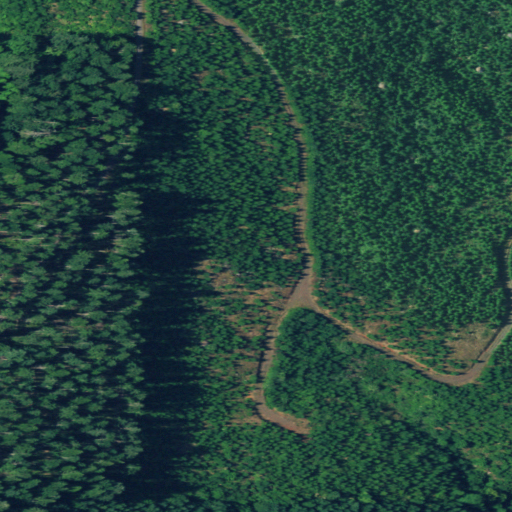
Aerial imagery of ridge(s) in Oregon named Long Ridge containing evergreen forest, shrub, open development, and mixed forest